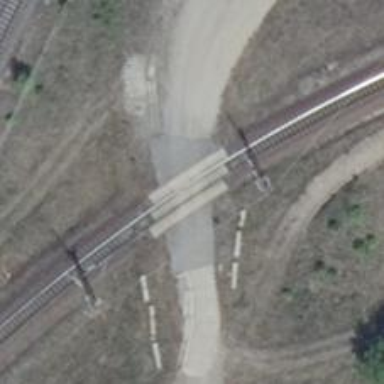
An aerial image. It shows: Level crossing along the railway.